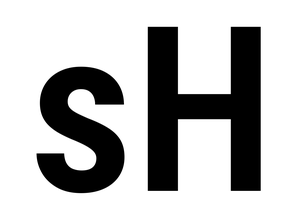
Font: Roboto_Condensed_SemiBold